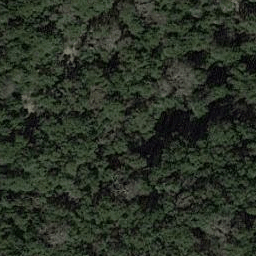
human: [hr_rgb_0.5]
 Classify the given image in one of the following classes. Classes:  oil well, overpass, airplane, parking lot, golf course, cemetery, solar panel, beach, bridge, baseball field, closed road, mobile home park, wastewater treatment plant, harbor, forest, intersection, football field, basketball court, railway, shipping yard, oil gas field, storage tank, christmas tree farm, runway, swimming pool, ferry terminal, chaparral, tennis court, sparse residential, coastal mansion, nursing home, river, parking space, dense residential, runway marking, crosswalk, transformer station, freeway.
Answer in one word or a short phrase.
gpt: forest